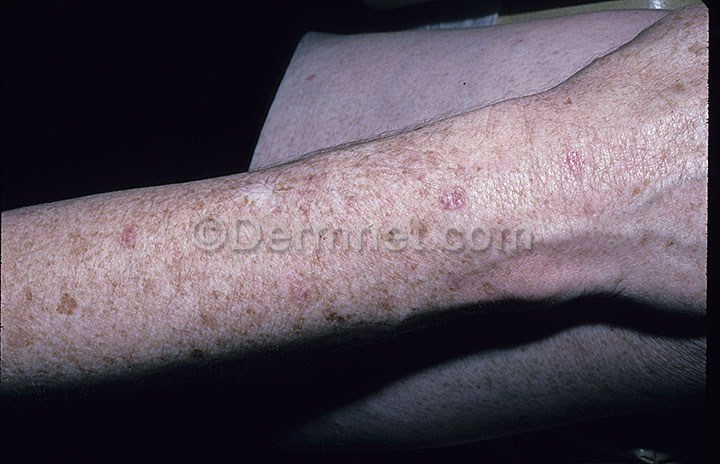
Disease: Seborrheic Keratoses and other Benign Tumors